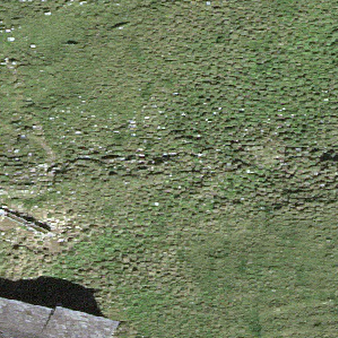
Label: other